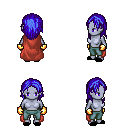
a pixel art fantasy rpg character, female body template, dark elf, purple skin, maroon cape, teal pants, blue long hairstyle, gold gloves, black slippers, four views (front, back, left, right), 2x2 character sprite sheet, small pixel art, hard edges, no anti-aliasing